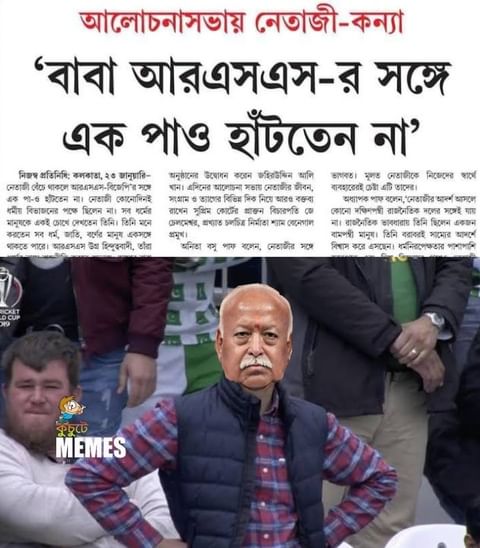
Text: আলোচনাসভায় নেতাজী-কন্যা 'বাবা আরএসএস-র সঙ্গে এক পাও হাঁটতেন না'
Label: Hate
Hate category: Political
Targeted group: Organization